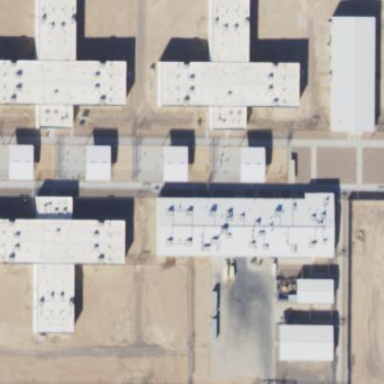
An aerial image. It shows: Prison facility surrounded by fence.